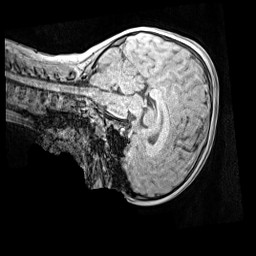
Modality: MP2RAGE
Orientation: sagittal
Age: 9
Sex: female
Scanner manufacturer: siemens
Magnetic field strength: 3 T
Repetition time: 4 s
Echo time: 0.00299 s